Interaction volume radius: 5 \u00c5
Interaction volume height: 15 \u00c5
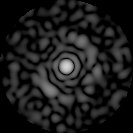
Disorder parameter: 0.852